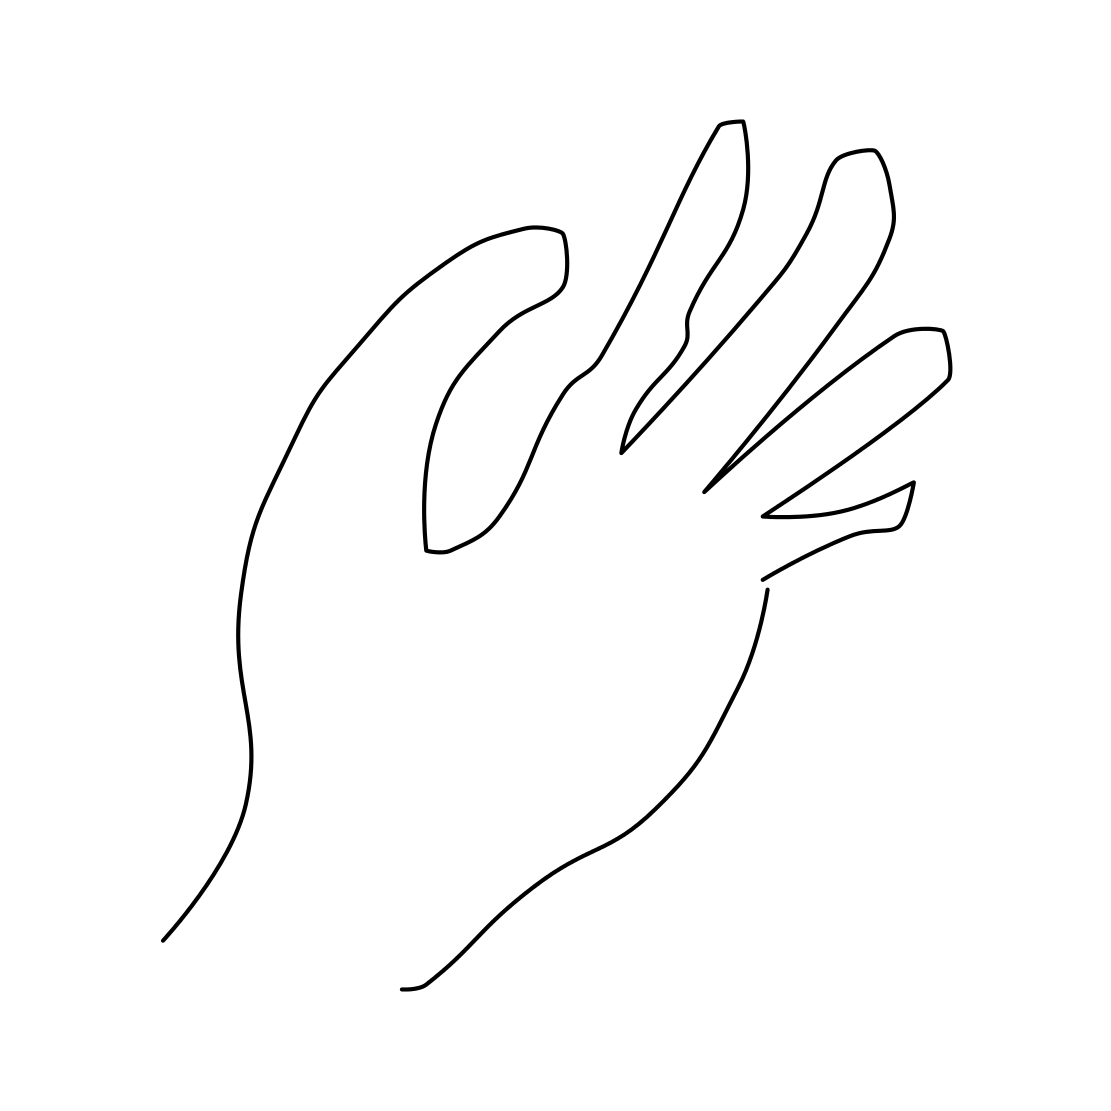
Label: hand